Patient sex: M
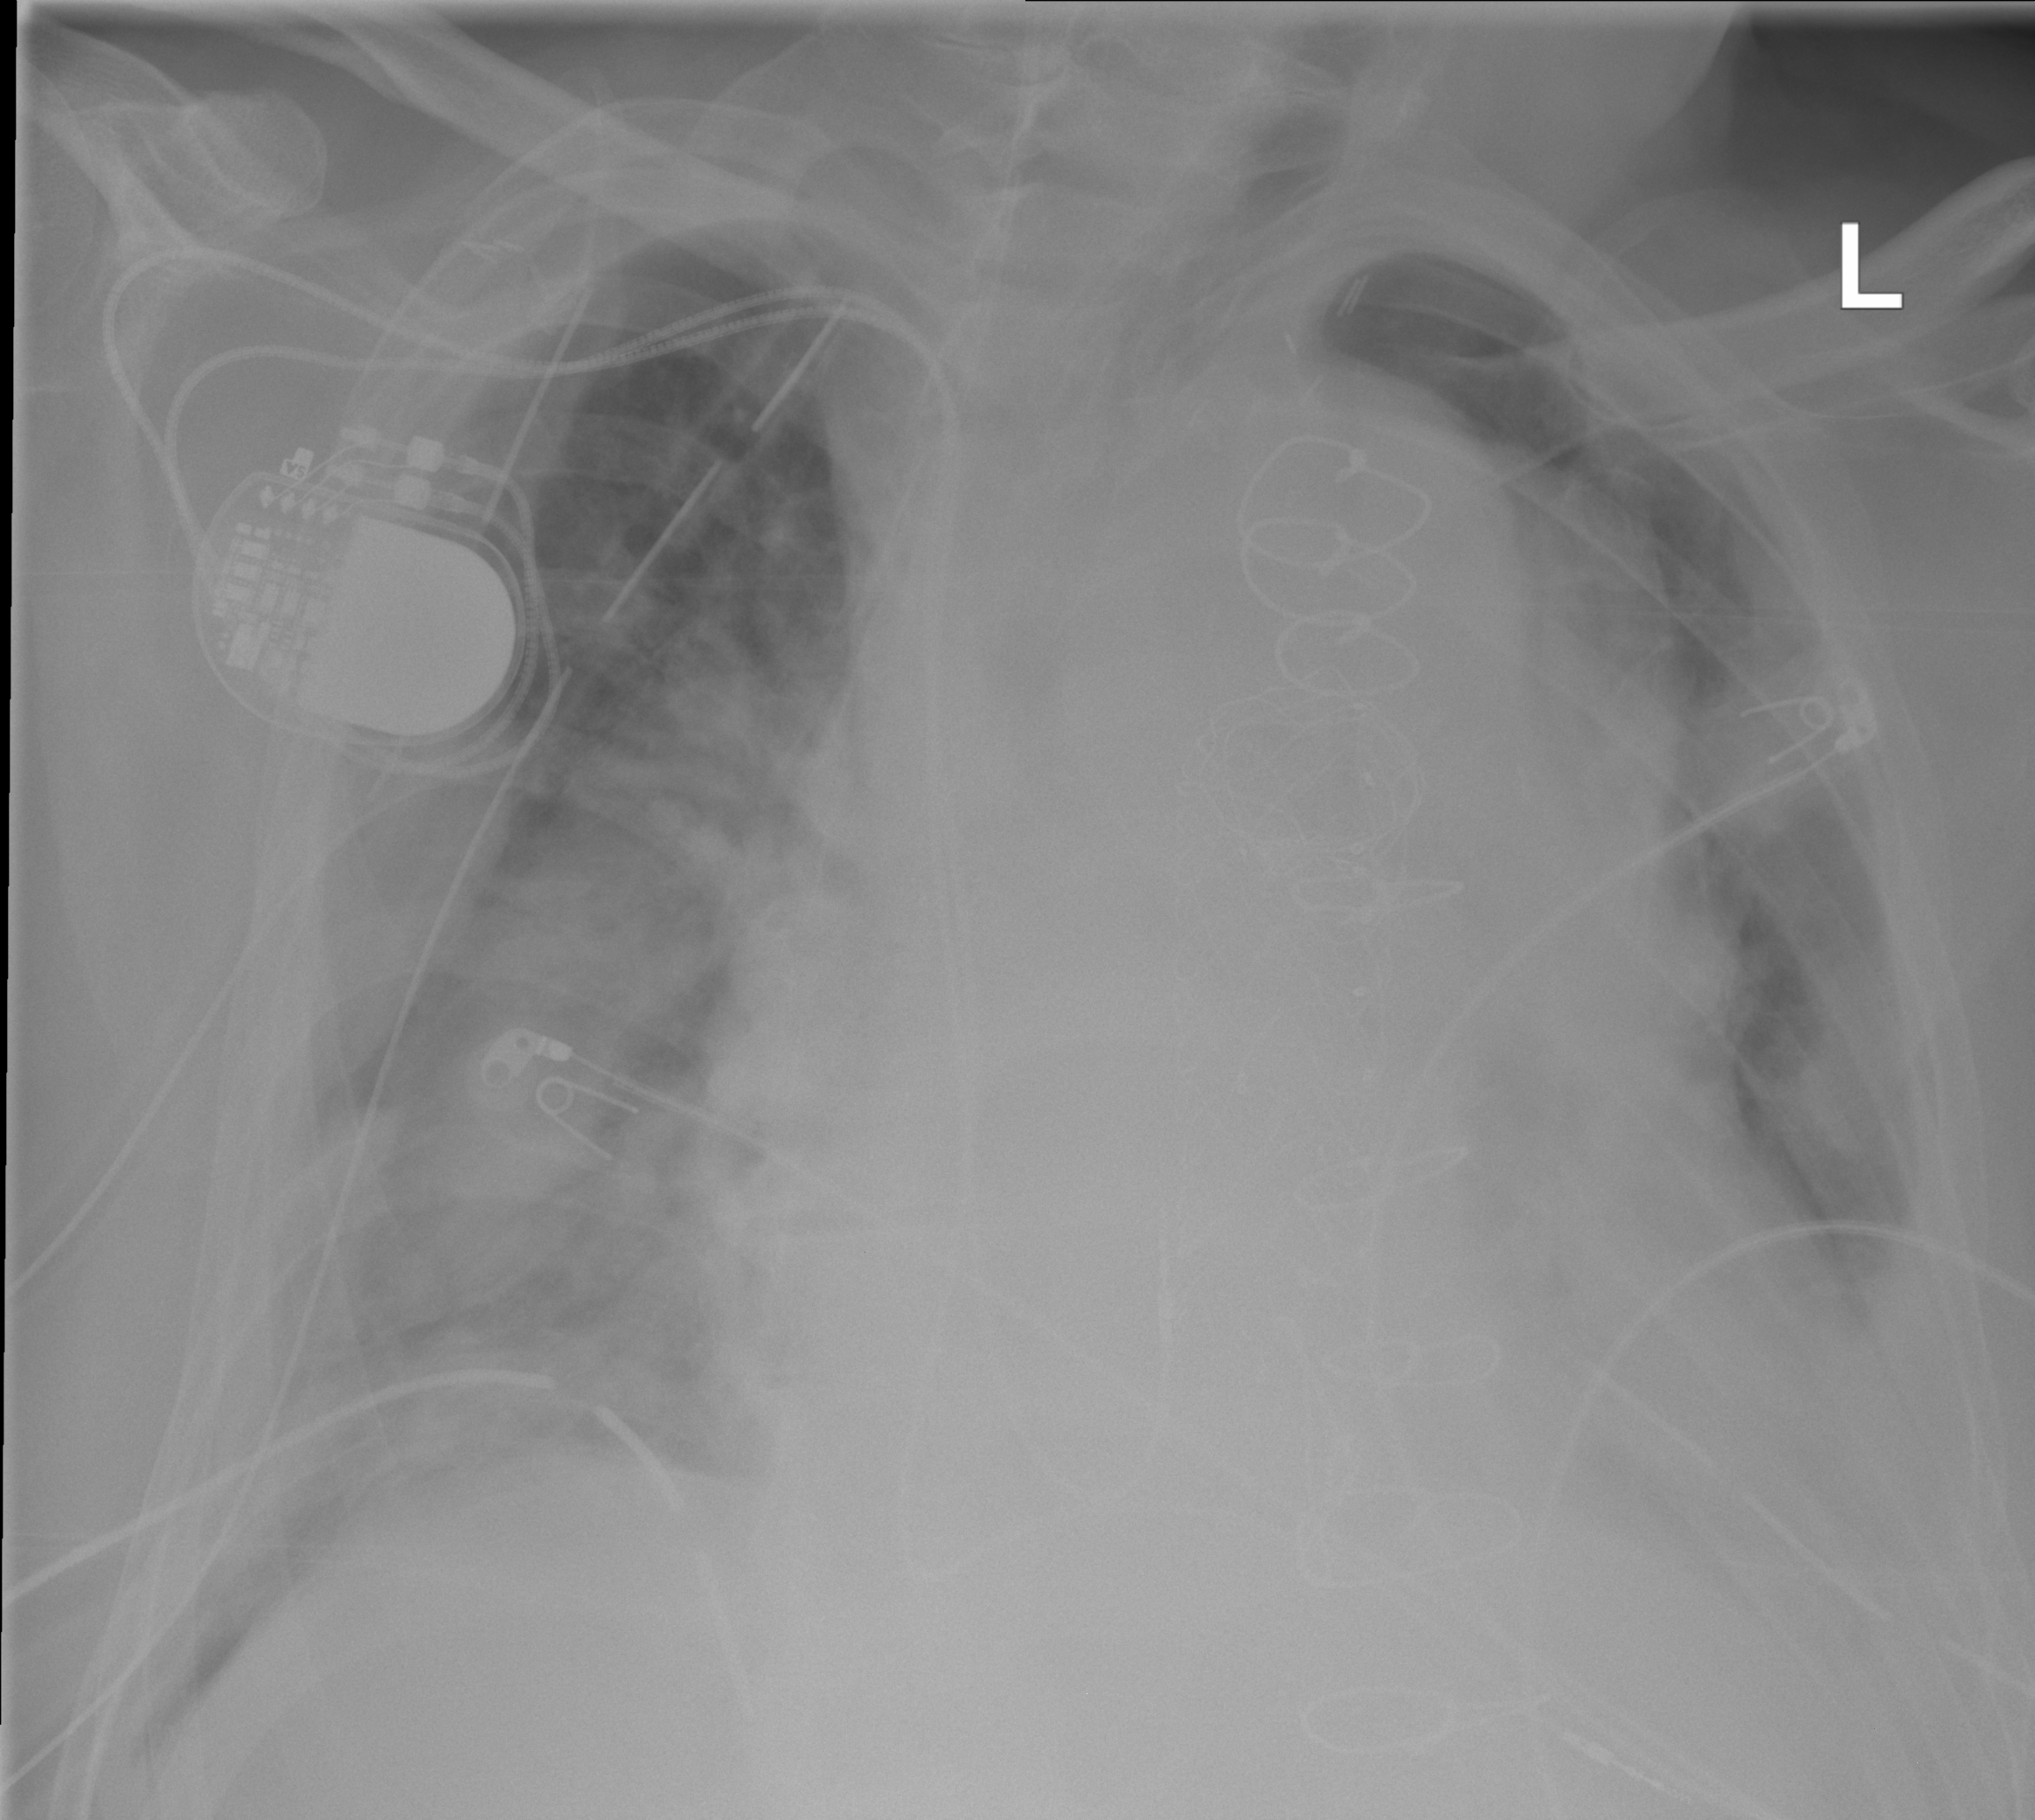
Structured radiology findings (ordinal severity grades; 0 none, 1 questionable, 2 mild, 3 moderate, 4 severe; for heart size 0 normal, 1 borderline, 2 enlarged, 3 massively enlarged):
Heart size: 2
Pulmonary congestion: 2
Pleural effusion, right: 1
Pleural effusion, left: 2
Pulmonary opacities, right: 2
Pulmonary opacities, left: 2
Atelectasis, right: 2
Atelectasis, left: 2